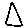
Label: triangle